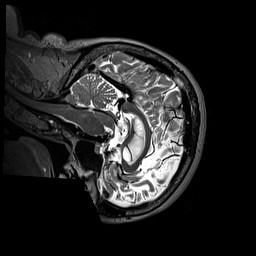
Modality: T2w
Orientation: sagittal
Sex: female
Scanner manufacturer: siemens
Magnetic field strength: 3 T
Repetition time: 3 s
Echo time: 0.409 s